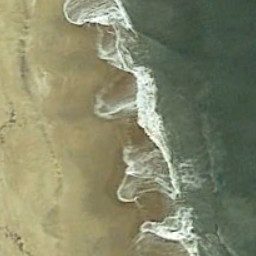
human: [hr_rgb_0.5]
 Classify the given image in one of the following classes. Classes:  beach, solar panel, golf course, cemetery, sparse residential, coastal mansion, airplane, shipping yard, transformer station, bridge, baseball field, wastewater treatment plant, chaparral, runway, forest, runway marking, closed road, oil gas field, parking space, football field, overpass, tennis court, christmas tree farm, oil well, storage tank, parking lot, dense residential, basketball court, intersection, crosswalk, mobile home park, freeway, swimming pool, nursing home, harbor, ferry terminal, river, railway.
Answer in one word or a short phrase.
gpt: beach